Interaction volume radius: 5 \u00c5
Interaction volume height: 25 \u00c5
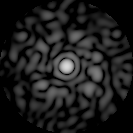
Disorder parameter: 0.8699